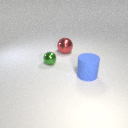
large red metal sphere behind large blue rubber cylinder